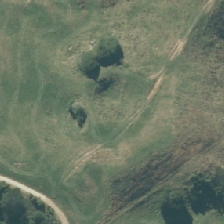
Land cover: low_producing_grassland